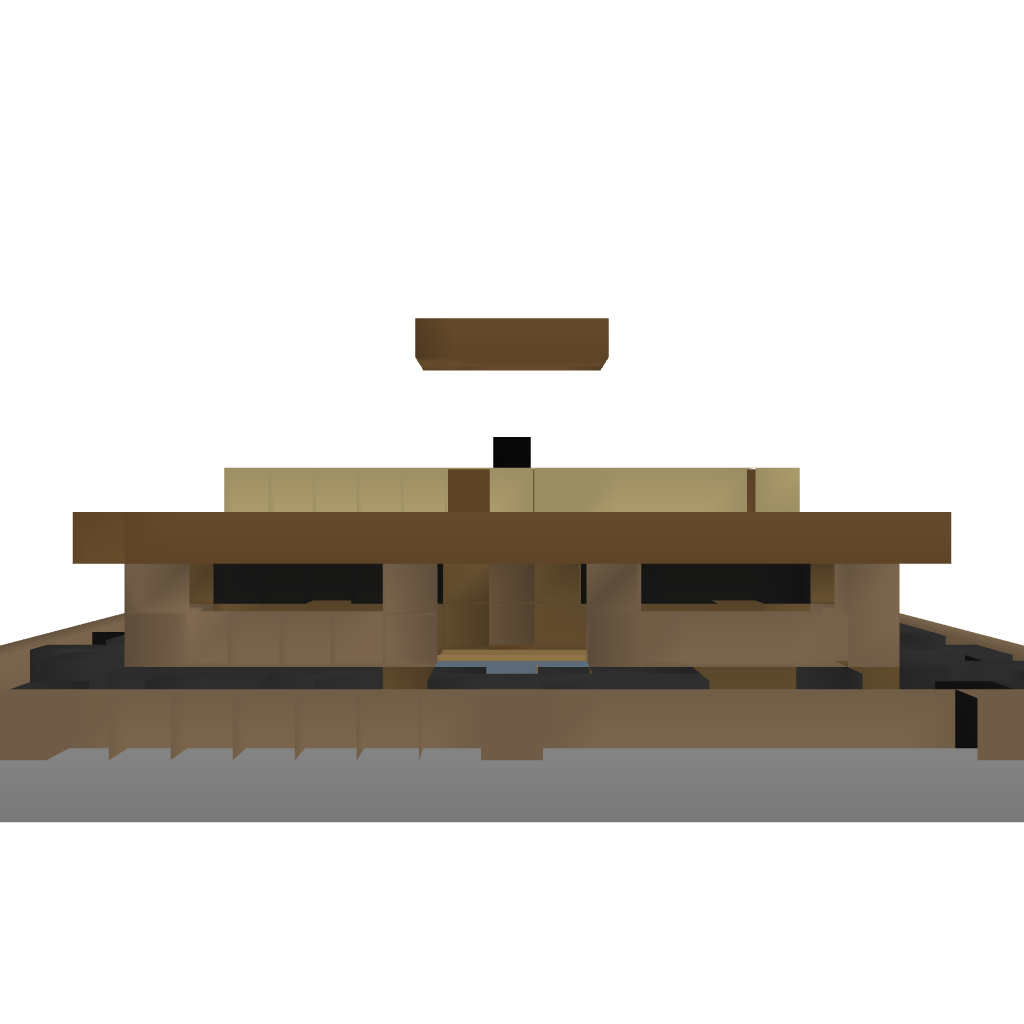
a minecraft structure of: Cottage